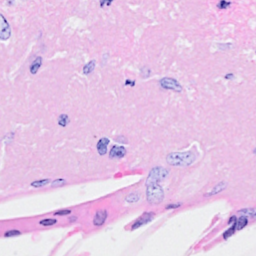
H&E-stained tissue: Breast